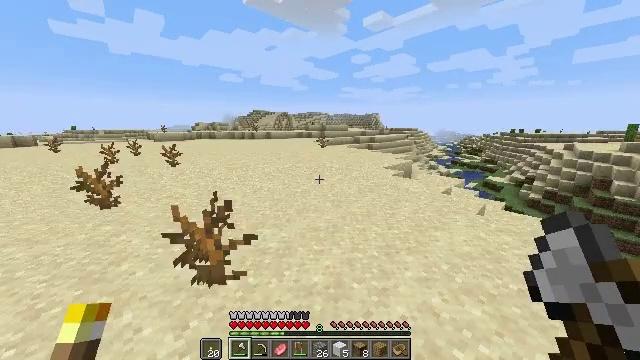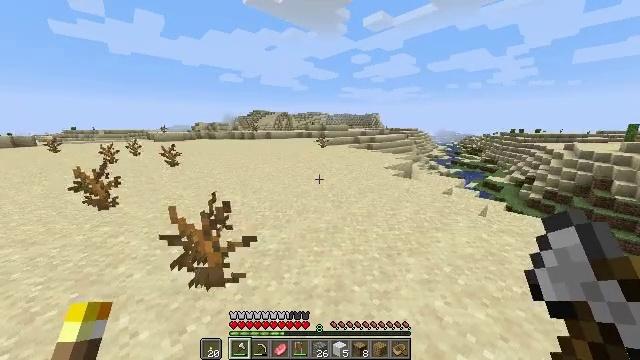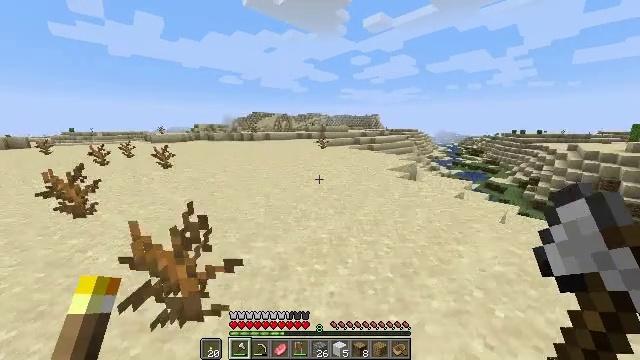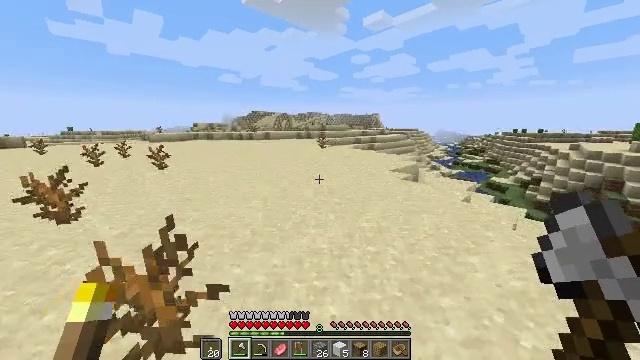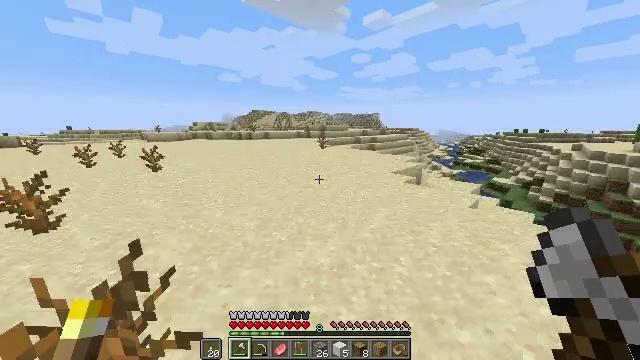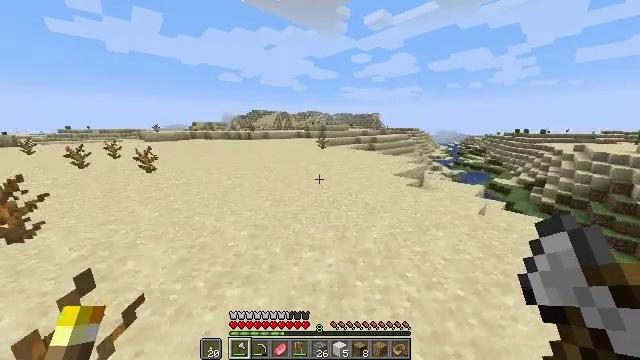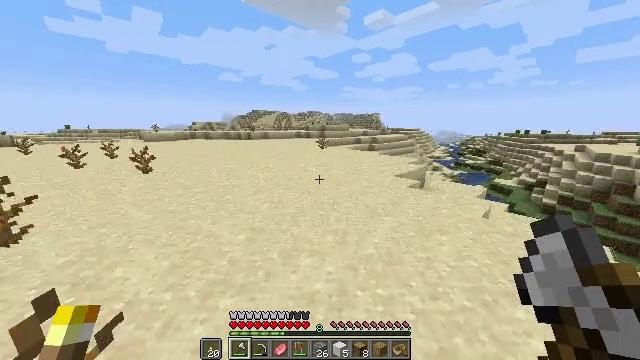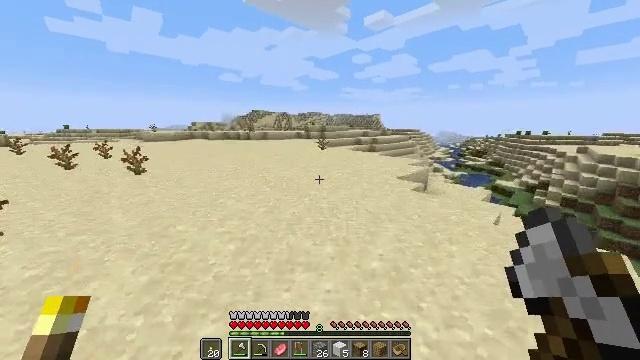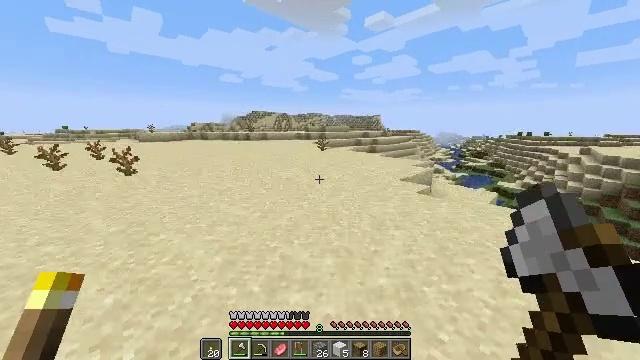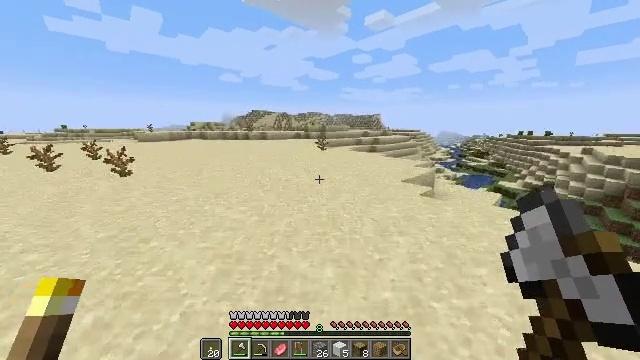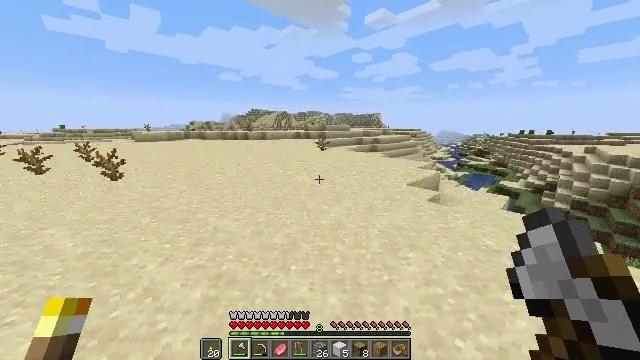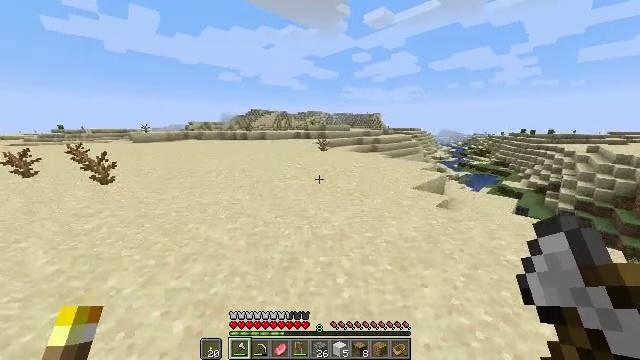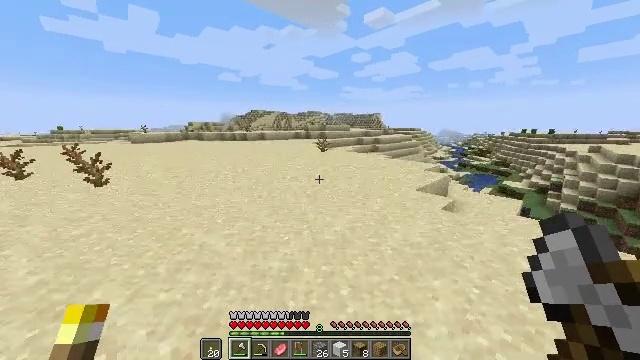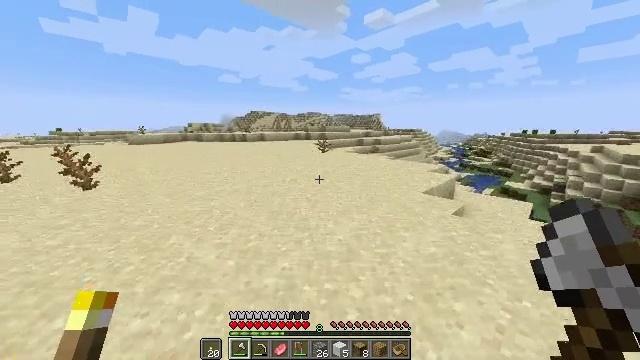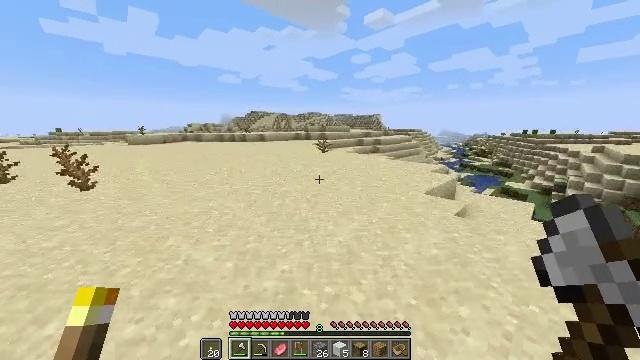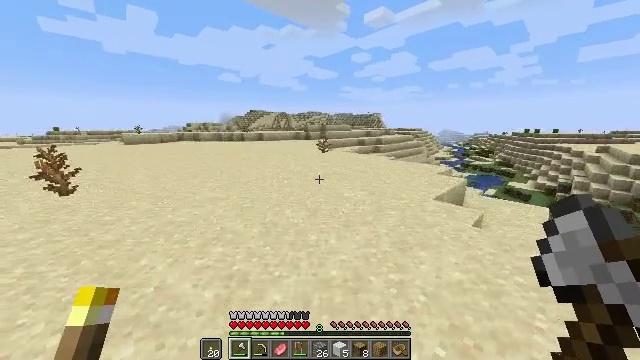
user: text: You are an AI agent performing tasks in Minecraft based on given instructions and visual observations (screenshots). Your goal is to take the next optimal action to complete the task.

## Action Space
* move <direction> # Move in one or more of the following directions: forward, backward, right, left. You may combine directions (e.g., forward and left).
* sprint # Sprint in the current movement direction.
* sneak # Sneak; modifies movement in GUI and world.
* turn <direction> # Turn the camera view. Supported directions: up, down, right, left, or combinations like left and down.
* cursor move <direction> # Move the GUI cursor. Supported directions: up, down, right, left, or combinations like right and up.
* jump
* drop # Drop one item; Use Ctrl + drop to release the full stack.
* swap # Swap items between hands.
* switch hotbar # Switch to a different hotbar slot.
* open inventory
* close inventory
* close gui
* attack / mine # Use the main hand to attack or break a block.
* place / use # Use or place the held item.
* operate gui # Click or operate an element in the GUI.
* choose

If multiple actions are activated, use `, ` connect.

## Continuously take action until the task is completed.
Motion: motion action
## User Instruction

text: Break the dead bush for sticks.
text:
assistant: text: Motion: move forward
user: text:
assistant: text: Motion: move forward
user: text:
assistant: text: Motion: move forward
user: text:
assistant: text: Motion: move forward
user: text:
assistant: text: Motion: move forward
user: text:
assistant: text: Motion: move forward
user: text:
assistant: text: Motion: move forward
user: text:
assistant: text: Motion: move forward
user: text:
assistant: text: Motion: move forward
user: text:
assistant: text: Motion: move forward
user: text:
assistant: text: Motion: move forward
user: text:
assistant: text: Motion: move forward
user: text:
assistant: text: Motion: move forward
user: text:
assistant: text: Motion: move forward
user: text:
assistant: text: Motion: move forward
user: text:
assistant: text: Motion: move forward
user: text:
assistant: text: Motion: move forward
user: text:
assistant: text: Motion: move forward
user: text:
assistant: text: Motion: move forward
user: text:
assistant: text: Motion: move forward
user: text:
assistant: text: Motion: move forward
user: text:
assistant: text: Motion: move forward
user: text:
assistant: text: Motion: move forward
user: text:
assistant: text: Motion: move forward
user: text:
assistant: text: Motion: move forward
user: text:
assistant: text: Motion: move forward
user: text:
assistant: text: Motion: move forward
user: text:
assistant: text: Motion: move forward
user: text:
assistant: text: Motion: move forward
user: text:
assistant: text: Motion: move forward